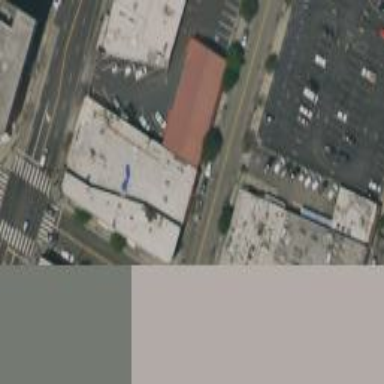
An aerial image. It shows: Retail building.